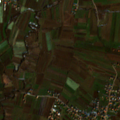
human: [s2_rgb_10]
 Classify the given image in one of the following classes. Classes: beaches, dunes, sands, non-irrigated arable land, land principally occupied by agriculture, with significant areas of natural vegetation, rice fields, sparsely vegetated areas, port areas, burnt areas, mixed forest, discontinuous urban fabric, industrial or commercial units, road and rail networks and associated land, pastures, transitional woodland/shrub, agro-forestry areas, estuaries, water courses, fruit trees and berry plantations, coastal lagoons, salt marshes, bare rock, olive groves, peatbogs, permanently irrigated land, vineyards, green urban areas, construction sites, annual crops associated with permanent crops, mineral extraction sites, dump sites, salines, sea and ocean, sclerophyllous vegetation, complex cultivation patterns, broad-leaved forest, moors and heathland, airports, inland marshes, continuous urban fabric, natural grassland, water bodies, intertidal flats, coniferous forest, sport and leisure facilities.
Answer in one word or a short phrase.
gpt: discontinuous urban fabric, non-irrigated arable land